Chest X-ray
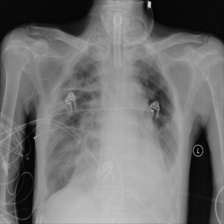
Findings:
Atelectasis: negative
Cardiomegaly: negative
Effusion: negative
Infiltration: negative
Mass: negative
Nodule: negative
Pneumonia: negative
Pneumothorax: negative
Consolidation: negative
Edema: negative
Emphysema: negative
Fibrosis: negative
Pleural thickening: negative
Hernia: negative